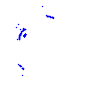
Particle: pion